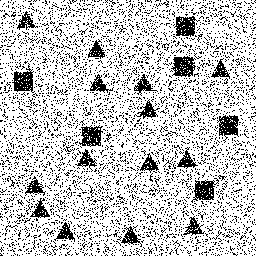
Squares: 6
Triangles: 14
Stars: 0
Total shapes: 20